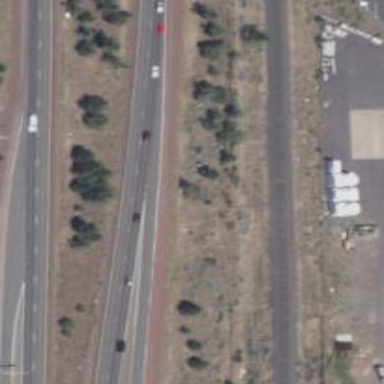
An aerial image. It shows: Trunk link highway.